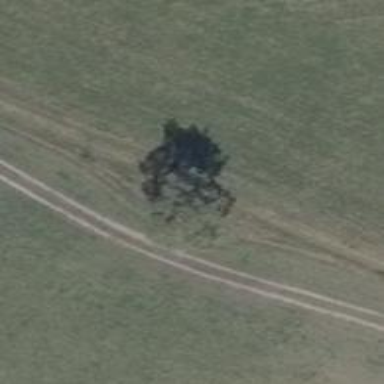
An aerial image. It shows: Needle-leaved tree in nature.